Field crop: maize
Growth stage: 2
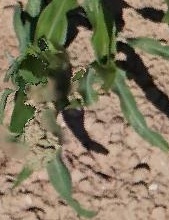
Species: maize